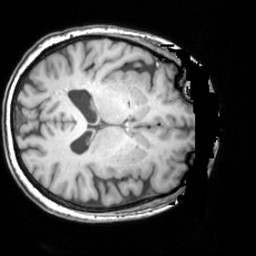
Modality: T1w
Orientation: axial
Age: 71
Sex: female
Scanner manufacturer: siemens
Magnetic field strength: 3 T
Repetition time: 1.62 s
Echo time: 0.003 s